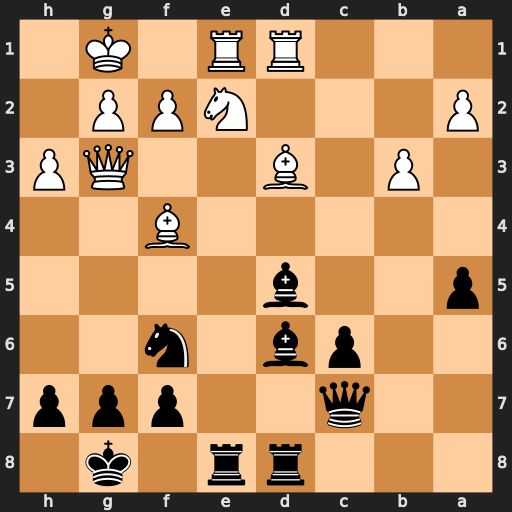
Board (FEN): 3rr1k1/2q2ppp/2pb1n2/p2b4/5B2/1P1B2QP/P3NPP1/3RR1K1
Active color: b
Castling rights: -
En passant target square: -
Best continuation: Rxe2 Bxe2 Bxf4